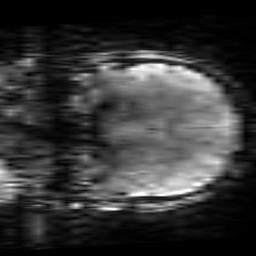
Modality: T2starw
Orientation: coronal
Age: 21
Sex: male
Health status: healthy
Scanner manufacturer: siemens
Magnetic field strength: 3 T
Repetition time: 0.7 s
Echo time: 0.02 s